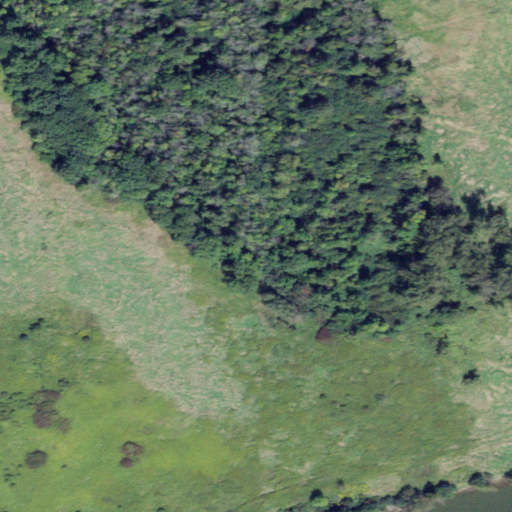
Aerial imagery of island in New York named Hog Island containing woody wetlands, herbaceous wetlands, cultivated crops, and open water